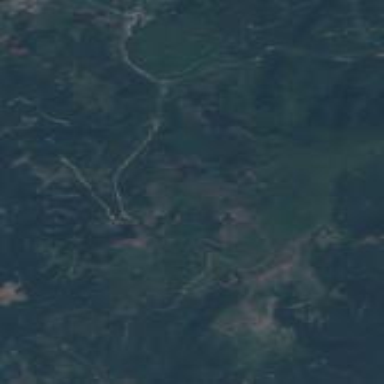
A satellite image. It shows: Clearcut area with scrub vegetation. It appears to be area used for logging.